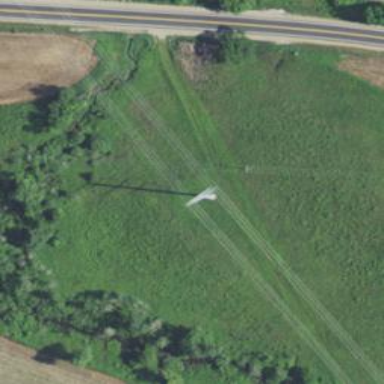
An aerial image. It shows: Power tower.